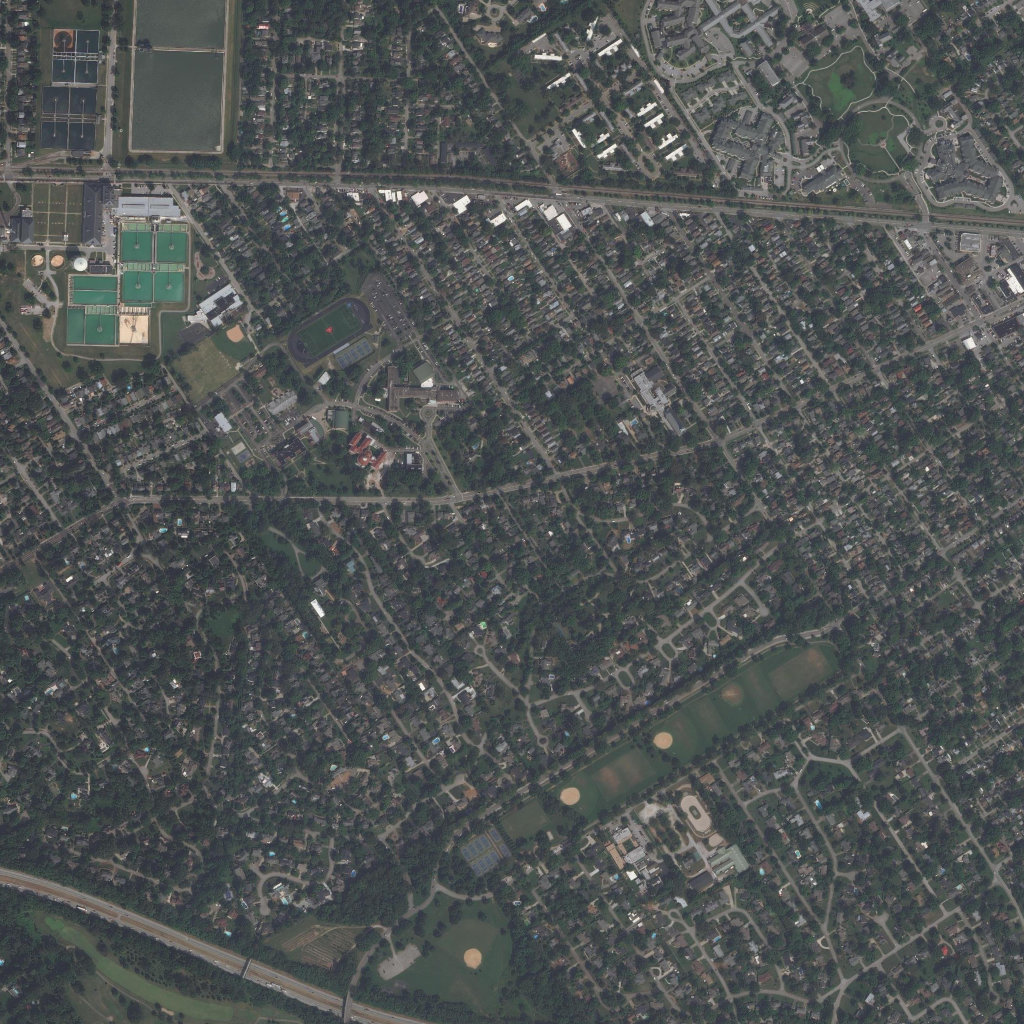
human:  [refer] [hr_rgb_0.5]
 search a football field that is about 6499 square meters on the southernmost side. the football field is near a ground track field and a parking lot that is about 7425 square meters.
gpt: <box>[[29, 29, 35, 34, 0]]</box>